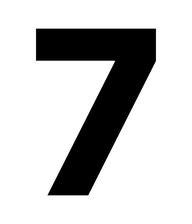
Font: Inter_ExtraBold